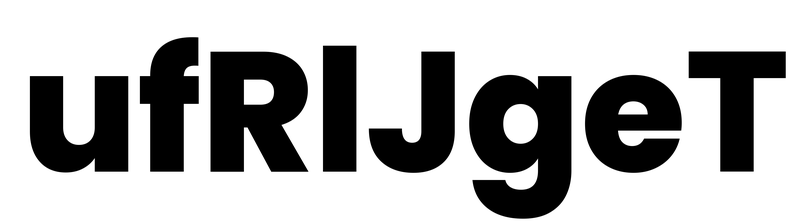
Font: Poppins-ExtraBold